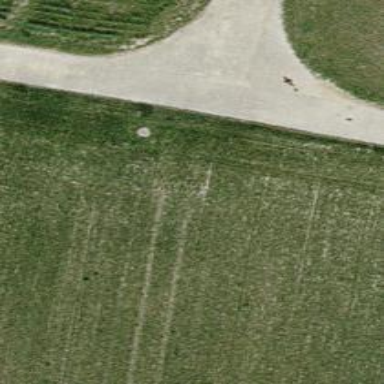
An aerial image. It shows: Concrete track with grade1 tracktype.